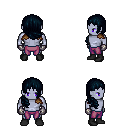
a pixel art fantasy rpg character, male body template, dark elf, purple skin, leather shoulder armor, magenta pants, raven right-swept hairstyle, metal gloves, black shoes, four views (front, back, left, right), 2x2 character sprite sheet, small pixel art, hard edges, no anti-aliasing